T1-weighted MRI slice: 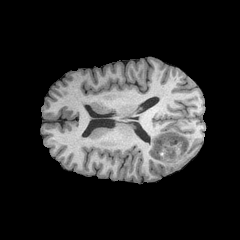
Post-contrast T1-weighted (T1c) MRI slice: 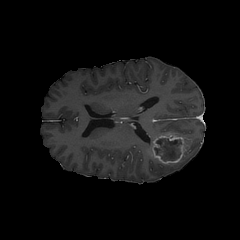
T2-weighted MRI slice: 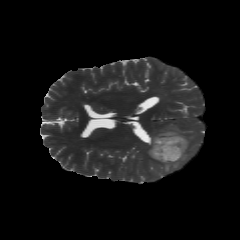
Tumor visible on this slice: yes